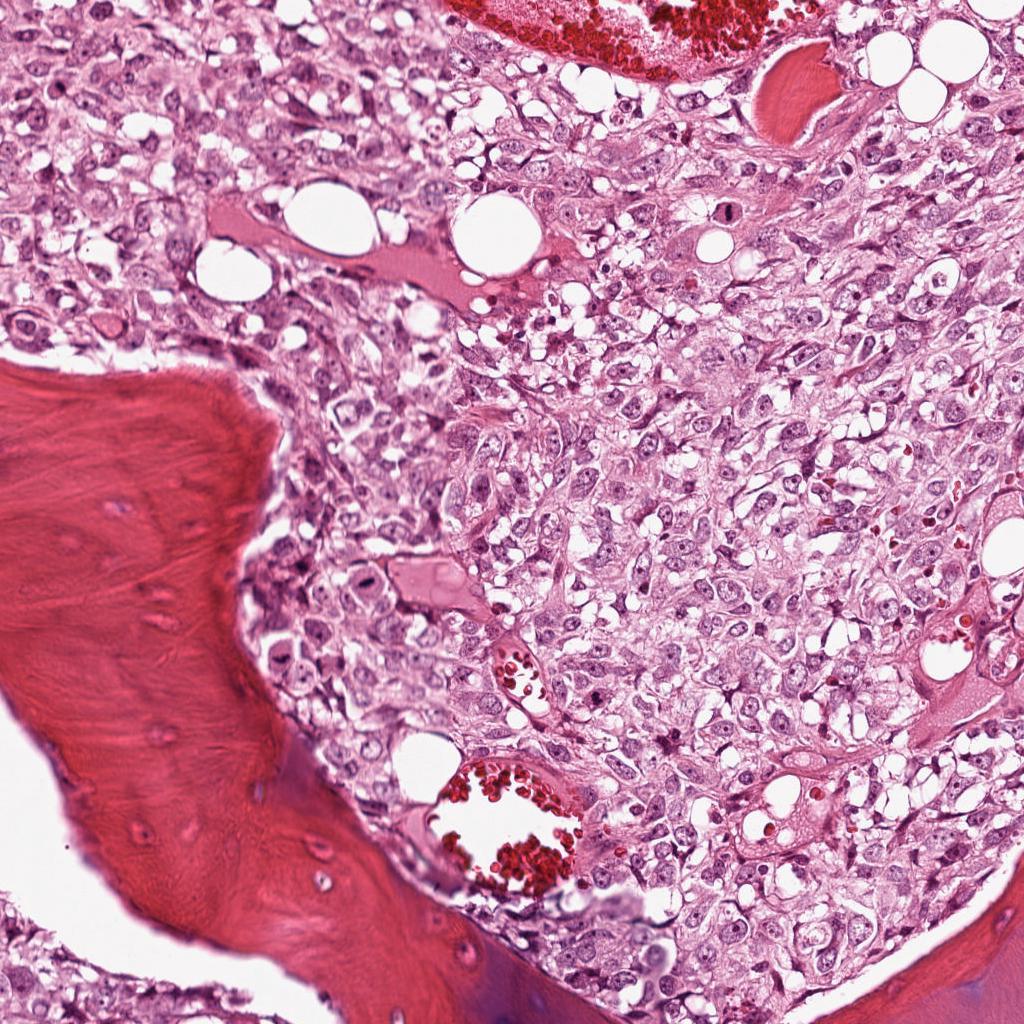
Label: Viable